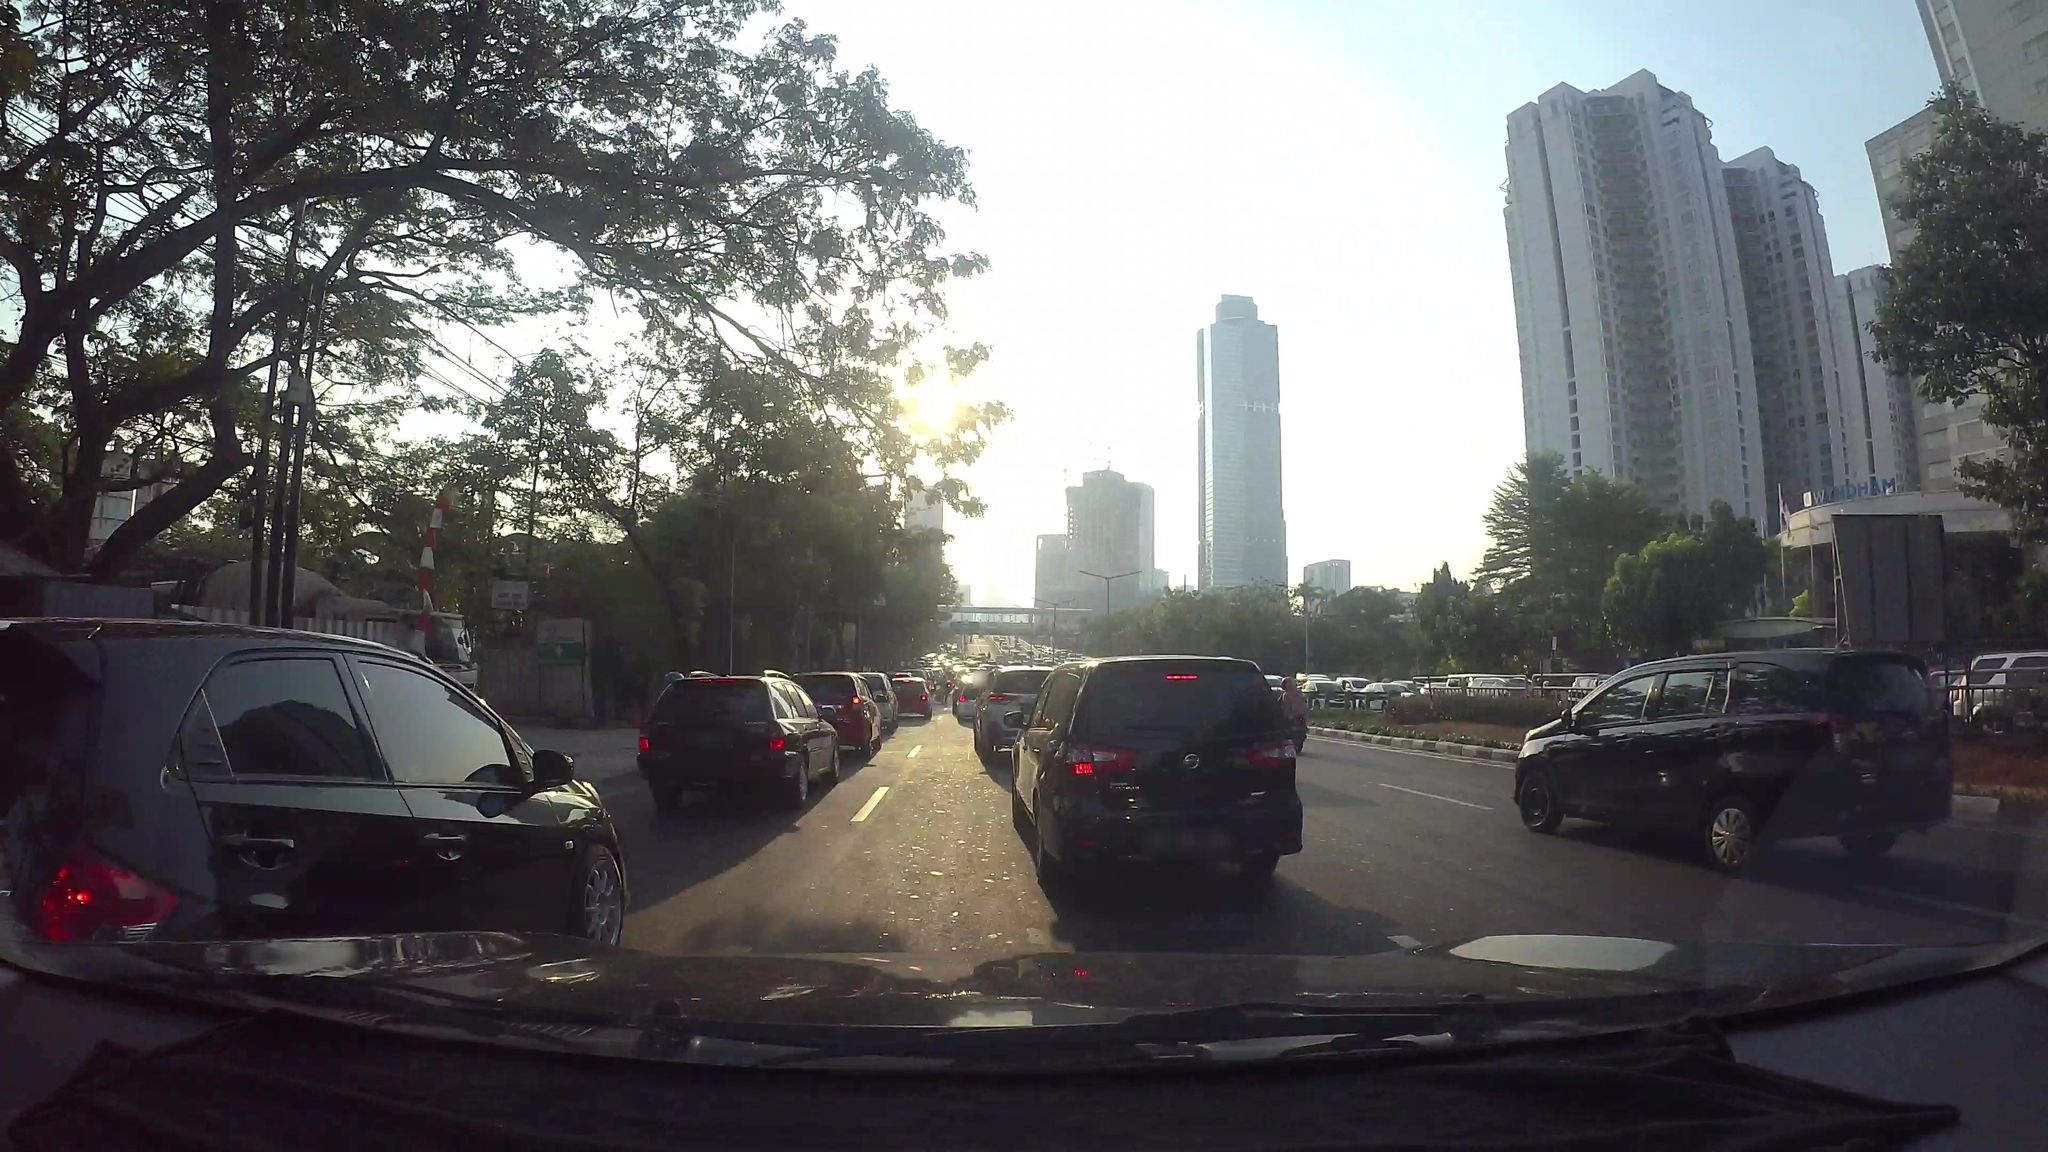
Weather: clear
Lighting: day
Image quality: good
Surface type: driving surface
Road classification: primary
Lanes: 4
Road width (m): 8
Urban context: urban centre
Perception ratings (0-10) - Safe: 1.42, Lively: 7.07, Beautiful: 3.43, Boring: 0.38, Depressing: 5.72, Wealthy: 8.18